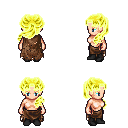
a pixel art fantasy rpg character, female body template, human, light skin, brown tattered cape, robe skirt, gold princess hairstyle, black shoes, four views (front, back, left, right), 2x2 character sprite sheet, small pixel art, hard edges, no anti-aliasing